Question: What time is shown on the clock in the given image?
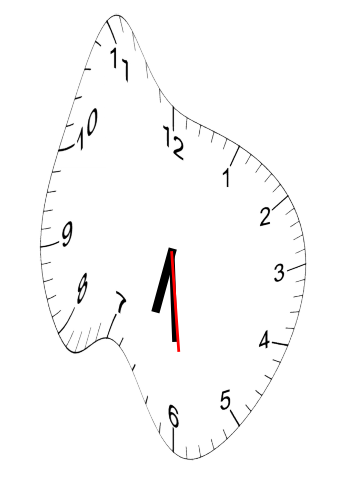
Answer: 06:29:29